Question: I have to following chart with dates as the x-Axis:

How can a white, vertical line on top of the bars chart be displayed at today's date?
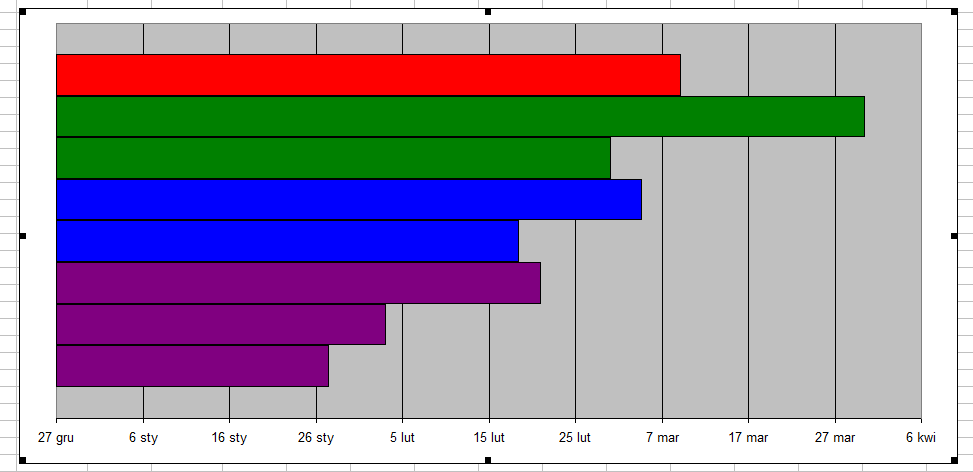
Answer: Here is detailed step-by-step guide: <URL>
My own sample file shared as an example: <URL>
Hope that's somehow helpful.